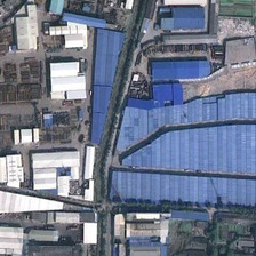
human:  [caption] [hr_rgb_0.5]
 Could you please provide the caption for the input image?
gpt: here we can see large facotry buildings with blue roofs sits next to those with white ones .

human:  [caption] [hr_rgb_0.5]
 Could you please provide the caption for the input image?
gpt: There is a factory of white and blue roof.

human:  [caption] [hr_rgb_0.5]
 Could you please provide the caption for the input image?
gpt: There's a factory with white and blu e roofs.

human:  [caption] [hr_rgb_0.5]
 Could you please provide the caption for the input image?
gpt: There is a factory with white and blue roofs.

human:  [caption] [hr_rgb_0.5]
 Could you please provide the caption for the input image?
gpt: There are white and blue rooftop factories